Aerial crown-view tile of a tropical tree (Barro Colorado Island, Panama), acquired 20250512:
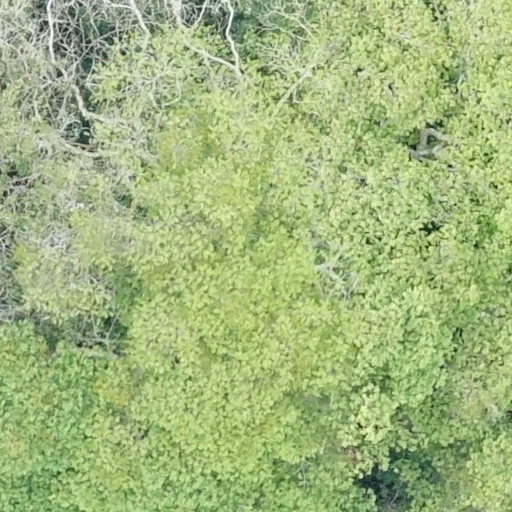
Species: Dipteryx oleifera
GBIF accepted scientific name: Dipteryx oleifera
Crown area: 730.278 m²